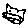
Label: cat